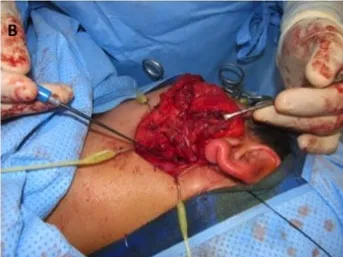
Lipoblastoma prior to excision from parotid gland.
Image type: medical_photograph (other_medical_photograph)